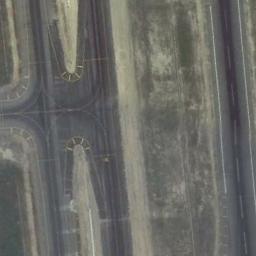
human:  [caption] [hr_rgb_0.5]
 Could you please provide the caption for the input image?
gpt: Some runways go through the open area .

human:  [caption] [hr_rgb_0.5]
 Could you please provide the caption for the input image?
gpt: There are brown bare ground next to the several running tracks .

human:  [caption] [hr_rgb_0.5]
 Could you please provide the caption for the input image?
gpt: The runway is marked with lines .

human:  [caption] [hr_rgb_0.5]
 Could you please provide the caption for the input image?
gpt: The runway is on the grass .

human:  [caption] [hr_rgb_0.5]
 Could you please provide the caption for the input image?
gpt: There are some empty land beside the runway .